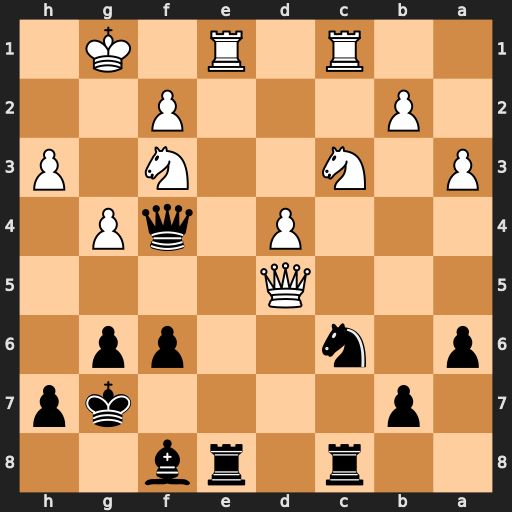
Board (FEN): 2r1rb2/1p4kp/p1n2pp1/3Q4/3P1qP1/P1N2N1P/1P3P2/2R1R1K1
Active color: b
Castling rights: -
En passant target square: -
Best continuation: Rcd8 Qb3 Qxf3